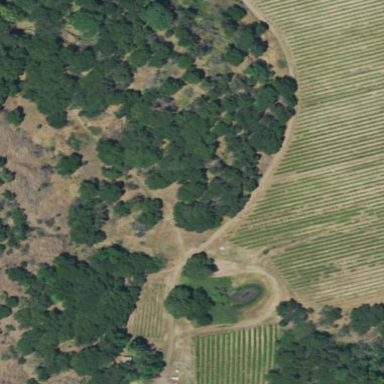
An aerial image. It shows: Vineyard with wine grapes as the crop.